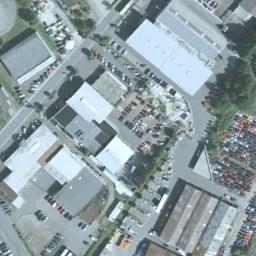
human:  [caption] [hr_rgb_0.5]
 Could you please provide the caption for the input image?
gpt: The industrial area has lots of industrial equipment, Some workshops and parking lots .

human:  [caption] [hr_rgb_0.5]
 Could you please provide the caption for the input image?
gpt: In an industrial area, There are neatly planned factories and roads, Green belts, Some parking lots, And cars and goods .

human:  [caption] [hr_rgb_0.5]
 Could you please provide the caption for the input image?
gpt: There are many houses of different shapes and sizes in the industrial zone .

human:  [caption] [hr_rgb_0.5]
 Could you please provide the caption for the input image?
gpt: The roofs of industrial buildings are mostly blue .

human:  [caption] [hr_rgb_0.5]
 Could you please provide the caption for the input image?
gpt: There are some gray buildings and parking lots with many cars on the industrial area .